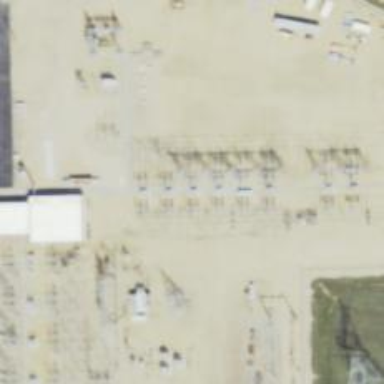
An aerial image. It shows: Switch used for power control.